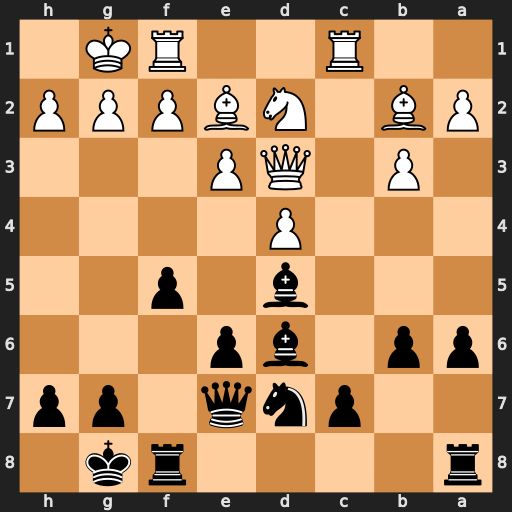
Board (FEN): r4rk1/2pnq1pp/pp1bp3/3b1p2/3P4/1P1QP3/PB1NBPPP/2R2RK1
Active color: b
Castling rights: -
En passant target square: -
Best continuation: Bxh2+ Kxh2 Qh4+ Kg1 Bxg2 Kxg2 Qg5+